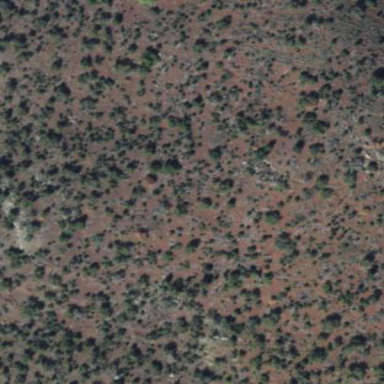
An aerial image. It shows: Patch of scrub vegetation.